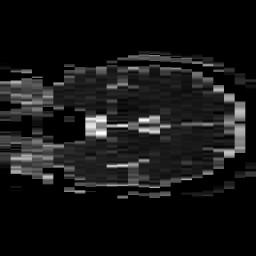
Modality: ADC
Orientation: coronal
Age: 53
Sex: female
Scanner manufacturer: philips
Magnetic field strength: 3 T
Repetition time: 3.758 s
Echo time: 0.05944 s